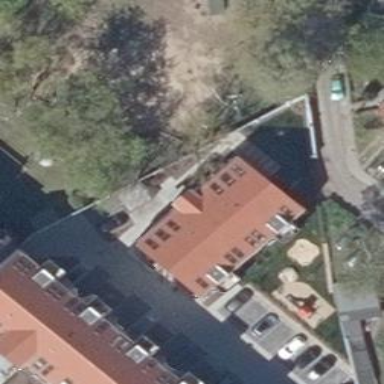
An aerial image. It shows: Gabled apartments building with red roof made of roof tiles.